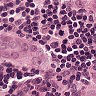
Metastatic tissue present: yes